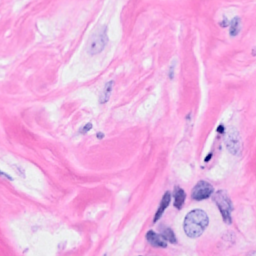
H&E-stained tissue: Breast